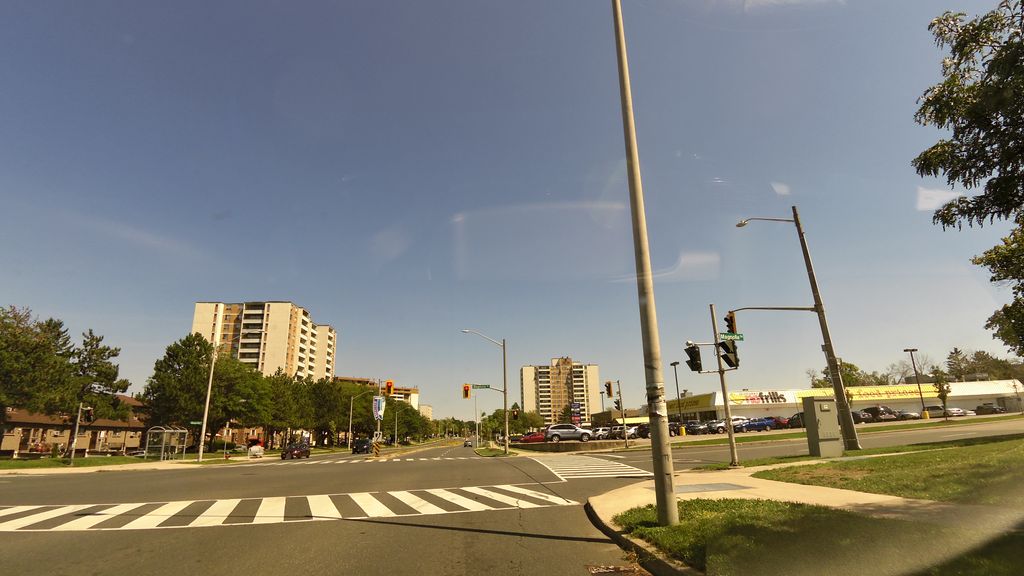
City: hamilton